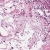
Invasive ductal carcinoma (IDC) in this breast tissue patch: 0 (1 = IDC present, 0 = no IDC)